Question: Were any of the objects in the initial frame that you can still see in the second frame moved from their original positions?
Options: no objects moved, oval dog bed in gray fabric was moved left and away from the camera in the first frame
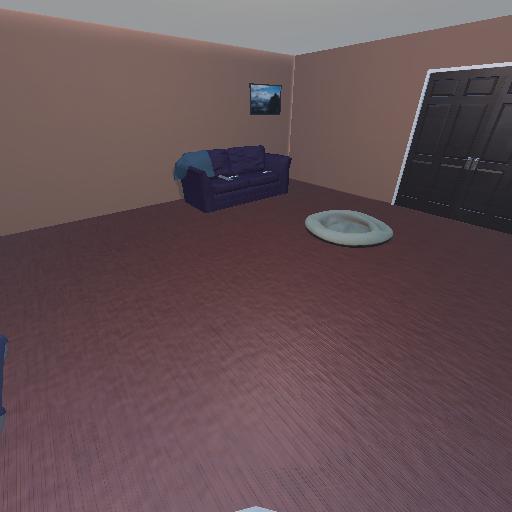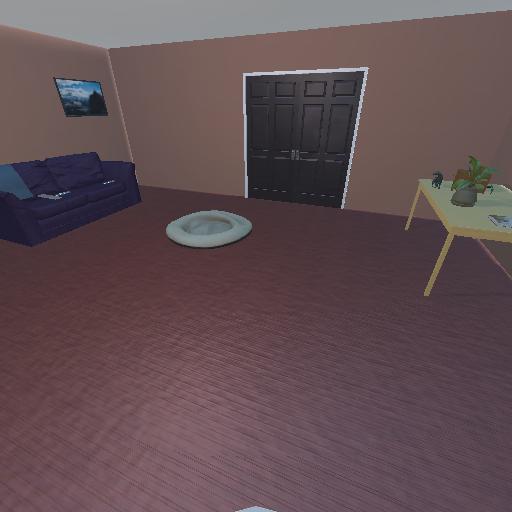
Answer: no objects moved